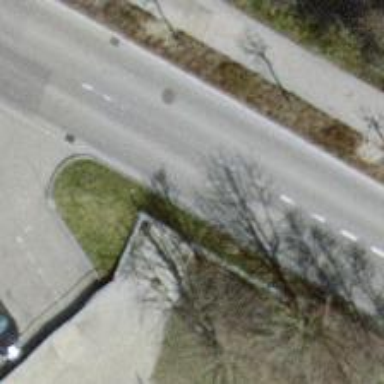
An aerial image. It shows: Footway with paving stones passing through tunnel.